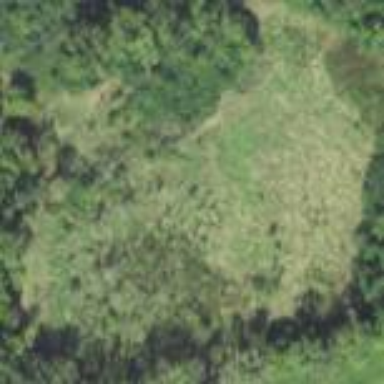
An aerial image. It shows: Marsh wetland.